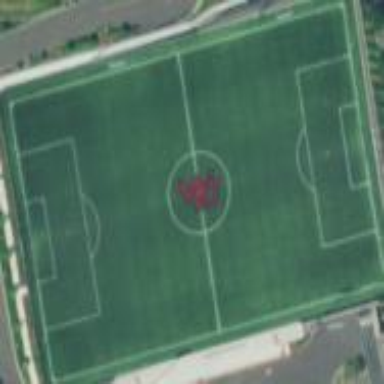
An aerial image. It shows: Soccer pitch for leisureland activities.